Question: I'm working on a selection sort testing program. It takes an array of random numbers, 20-100 and paints them, when you run the program, a frame is displayed with lines painted according to the random numbers, when you click on the panel the lines are ordered by the selection sort. Here is what it should look like before click and after click.

I've got it to where I can either have it print with all random, like the first image, or sorted, like the second image. But I can't figure the mouse click out. I thought I had it correct in my code here but I guess not.
Any help is appreciated, thank you.
'''
import java.awt.Graphics;
import java.util.Random;
/**
*
* @author matthewtingle
*/
public class AnimatedSelectionSortPanel extends javax.swing.JPanel {
private static final int NUMBER_INDEXES = 50;
private static int[] number = new int[NUMBER_INDEXES];
/**
* Creates new form AnimatedSelectionSortPanel
*/
public AnimatedSelectionSortPanel() {
initComponents();
loadArray();
for(int i = 0; i < NUMBER_INDEXES; i++){
if(i%10==0){
System.out.println("");
System.out.print("" + number[i]+", ");
}else{
System.out.print("" + number[i]+", ");
}
}
}
@Override
public void paintComponent(Graphics g) {
System.out.println("");
drawPass(g);
for (int i = 0; i < NUMBER_INDEXES; i++){
if(i%10==0){
System.out.println("");
System.out.print(""+ number[i]+ ", ");
}else{
System.out.print(""+ number[i]+ ", ");
}
}
}
private void loadArray() {
Random rnd = new Random();
for (int i = 0; i < NUMBER_INDEXES; i++) {
number[i] = rnd.nextInt((100 - 20) + 1) + 20;
}
}
public void drawPass(Graphics g) {
int xBasePosition = 10;
int yBasePosition = 100;
for (int i = 0; i < NUMBER_INDEXES; i++) {
g.drawLine(xBasePosition,yBasePosition+20, xBasePosition, yBasePosition - number[i]);
xBasePosition+=10;
}
}
public void selectionSort(){
for(int top = 0; top <= number.length - 2; top++){
int minIndex = top;
for (int i = top + 1; i <= number.length - 1; i++) {
if (number[i] < number[minIndex]) {
minIndex = i;
}
}swapElements(top,minIndex);
}
}
private void swapElements(int index1, int index2){
int tmp = number[index1];
number[index1] = number[index2];
number[index2] = tmp;
}
/**
* This method is called from within the constructor to initialize the form.
* WARNING: Do NOT modify this code. The content of this method is always
* regenerated by the Form Editor.
*/
@SuppressWarnings("unchecked")
// <editor-fold defaultstate="collapsed" desc="Generated Code">
private void initComponents() {
jPanel1 = new javax.swing.JPanel();
jPanel1.addMouseListener(new java.awt.event.MouseAdapter() {
public void mouseClicked(java.awt.event.MouseEvent evt) {
jPanel1MouseClicked(evt);
}
});
javax.swing.GroupLayout jPanel1Layout = new javax.swing.GroupLayout(jPanel1);
jPanel1.setLayout(jPanel1Layout);
jPanel1Layout.setHorizontalGroup(
jPanel1Layout.createParallelGroup(javax.swing.GroupLayout.Alignment.LEADING)
.addGap(0, 500, Short.MAX_VALUE)
);
jPanel1Layout.setVerticalGroup(
jPanel1Layout.createParallelGroup(javax.swing.GroupLayout.Alignment.LEADING)
.addGap(0, 150, Short.MAX_VALUE)
);
javax.swing.GroupLayout layout = new javax.swing.GroupLayout(this);
this.setLayout(layout);
layout.setHorizontalGroup(
layout.createParallelGroup(javax.swing.GroupLayout.Alignment.LEADING)
.addComponent(jPanel1, javax.swing.GroupLayout.DEFAULT_SIZE, javax.swing.GroupLayout.DEFAULT_SIZE, Short.MAX_VALUE)
);
layout.setVerticalGroup(
layout.createParallelGroup(javax.swing.GroupLayout.Alignment.LEADING)
.addComponent(jPanel1, javax.swing.GroupLayout.DEFAULT_SIZE, javax.swing.GroupLayout.DEFAULT_SIZE, Short.MAX_VALUE)
);
}// </editor-fold>
private void jPanel1MouseClicked(java.awt.event.MouseEvent evt) {
selectionSort();
repaint();
}
// Variables declaration - do not modify
private javax.swing.JPanel jPanel1;
// End of variables declaration
'''
}
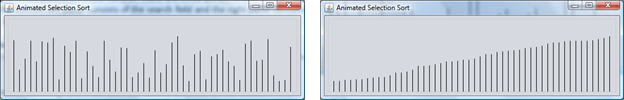
Answer: I tried to add this panel to a frame, but it did not even show up, unless I commented out the stuff from the "initComponents" method. I guess there's something wrong, but this auto-generated code is unreadable. I assume that the 'jPanel1' (that the mouse listener is added to) is not placed properly. You could add the mouse listener to the animation panel directly. However, here is it as a SSCCE:
'''
import java.awt.Graphics;
import java.awt.GridLayout;
import java.awt.event.MouseAdapter;
import java.awt.event.MouseEvent;
import java.util.Random;
import javax.swing.JFrame;
import javax.swing.SwingUtilities;
/**
*
* @author matthewtingle
*/
public class AnimatedSelectionSortPanel extends javax.swing.JPanel {
private static final int NUMBER_INDEXES = 50;
private static int[] number = new int[NUMBER_INDEXES];
public static void main(String[] args)
{
SwingUtilities.invokeLater(new Runnable()
{
@Override
public void run()
{
JFrame f = new JFrame();
f.setDefaultCloseOperation(JFrame.EXIT_ON_CLOSE);
f.getContentPane().setLayout(new GridLayout(1,1));
f.getContentPane().add(new AnimatedSelectionSortPanel());
f.setSize(600,300);
f.setLocationRelativeTo(null);
f.setVisible(true);
}
});
}
/**
* Creates new form AnimatedSelectionSortPanel
*/
public AnimatedSelectionSortPanel() {
addMouseListener(new MouseAdapter()
{
@Override
public void mouseClicked(MouseEvent e)
{
selectionSort();
repaint();
}
});
loadArray();
for(int i = 0; i < NUMBER_INDEXES; i++){
if(i%10==0){
System.out.println("");
System.out.print("" + number[i]+", ");
}else{
System.out.print("" + number[i]+", ");
}
}
}
@Override
public void paintComponent(Graphics g) {
super.paintComponent(g);
drawPass(g);
for (int i = 0; i < NUMBER_INDEXES; i++){
if(i%10==0){
System.out.println("");
System.out.print(""+ number[i]+ ", ");
}else{
System.out.print(""+ number[i]+ ", ");
}
}
}
private void loadArray() {
Random rnd = new Random();
for (int i = 0; i < NUMBER_INDEXES; i++) {
number[i] = rnd.nextInt((100 - 20) + 1) + 20;
}
}
public void drawPass(Graphics g) {
int xBasePosition = 10;
int yBasePosition = 100;
for (int i = 0; i < NUMBER_INDEXES; i++) {
g.drawLine(xBasePosition,yBasePosition+20, xBasePosition, yBasePosition - number[i]);
xBasePosition+=10;
}
}
public void selectionSort(){
for(int top = 0; top <= number.length - 2; top++){
int minIndex = top;
for (int i = top + 1; i <= number.length - 1; i++) {
if (number[i] < number[minIndex]) {
minIndex = i;
}
}swapElements(top,minIndex);
}
}
private void swapElements(int index1, int index2){
int tmp = number[index1];
number[index1] = number[index2];
number[index2] = tmp;
}
}
'''
BTW: If the intention is to really show this as an sorting process, you'll have to reconsider some of the existing structures. Precognitive warning: It will be sufficient to add some 'Thread.sleep' somewhere in your "swapElements" method or so. You'll have to discouple the sorting process and the painting process (that is, the sorting has to happen in an own thread), and you must be able to display states of the sorting process.